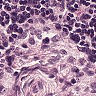
Metastatic tissue present: no